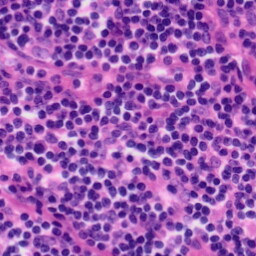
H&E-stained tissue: Tonsil